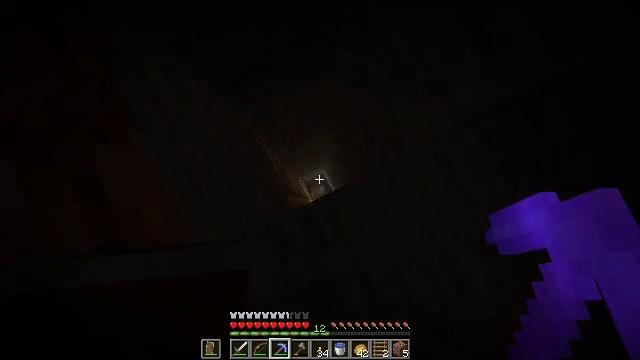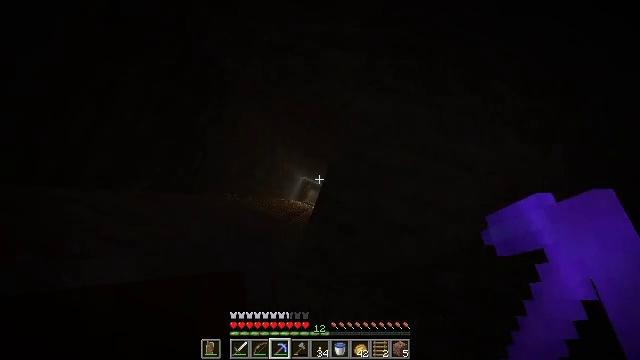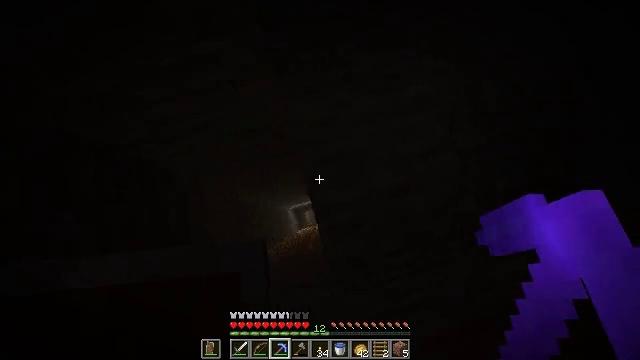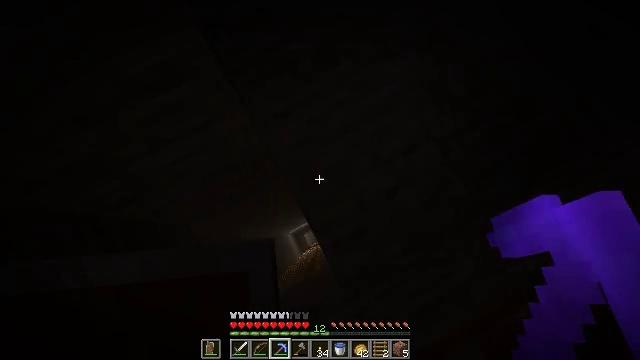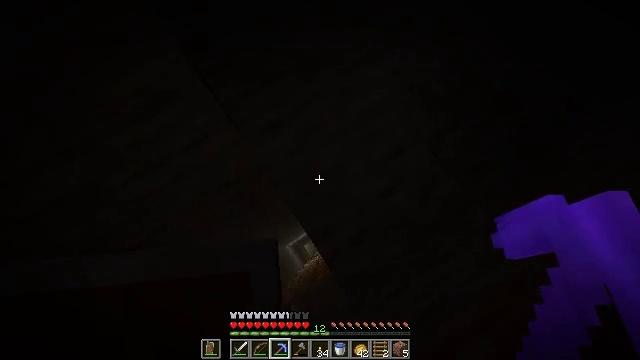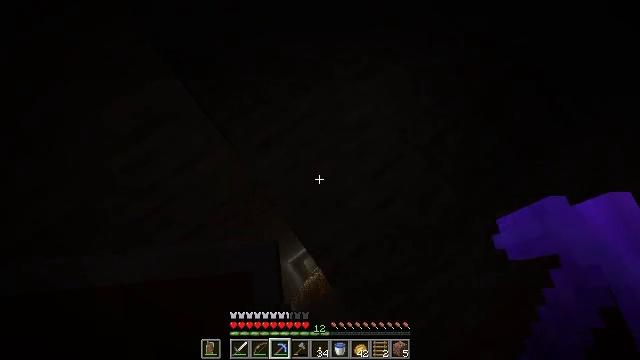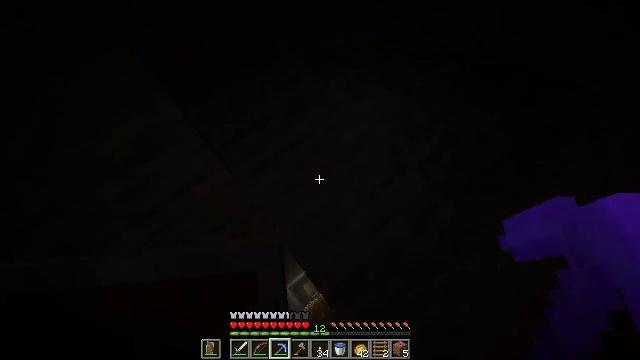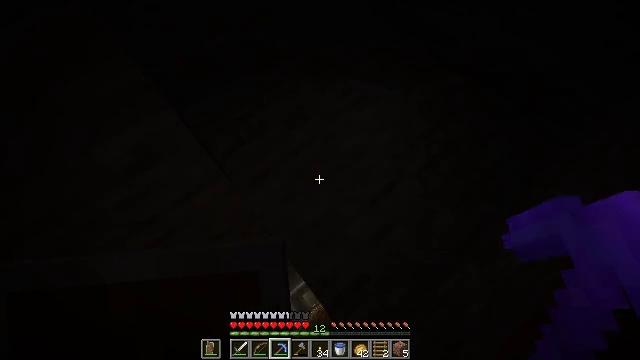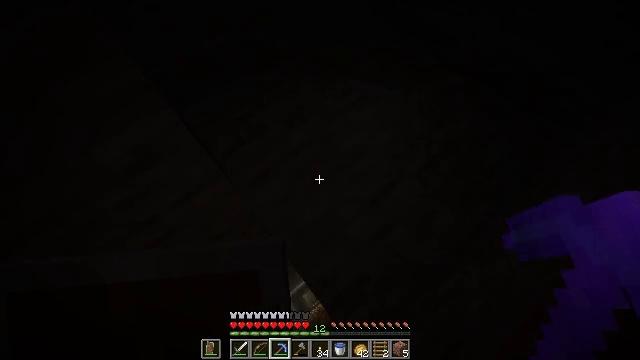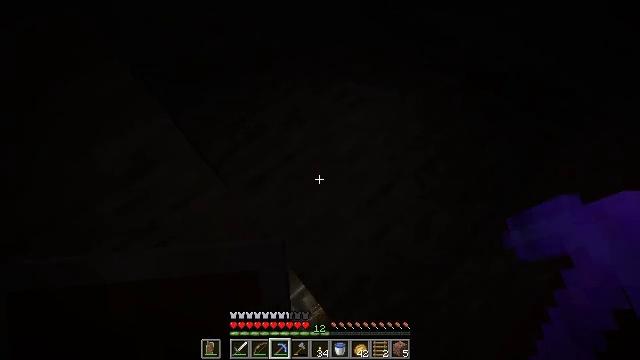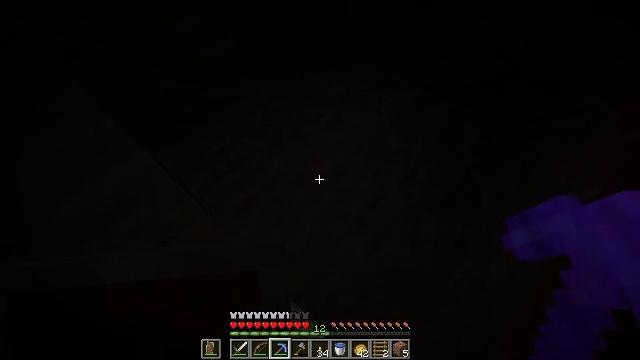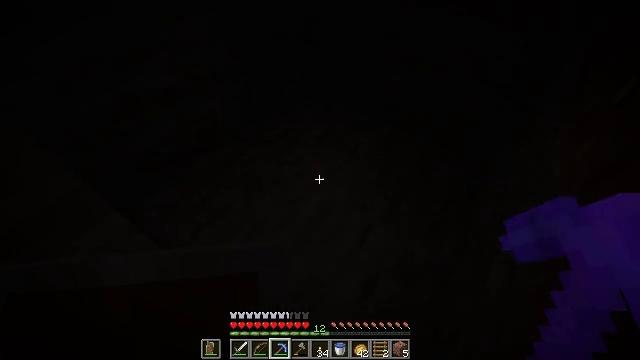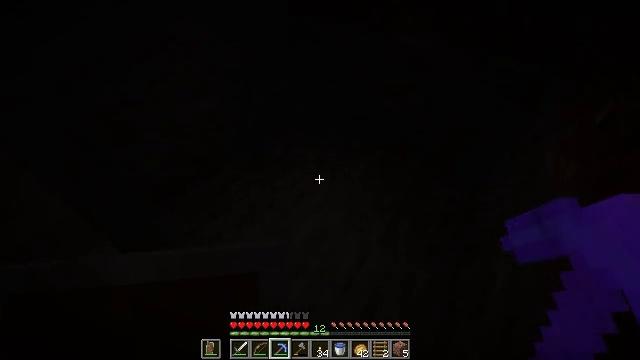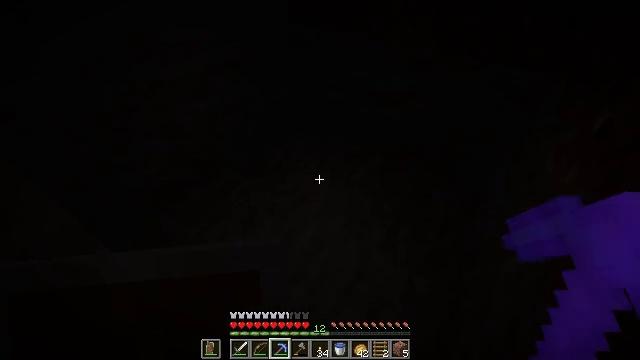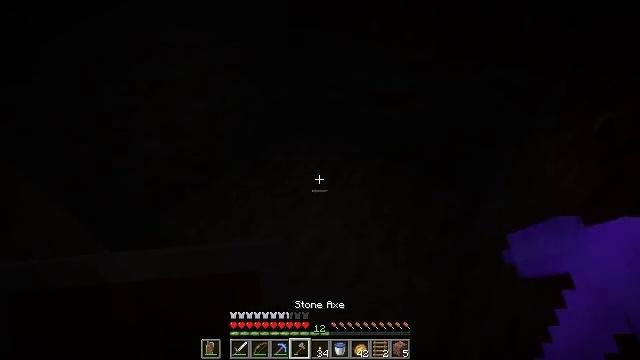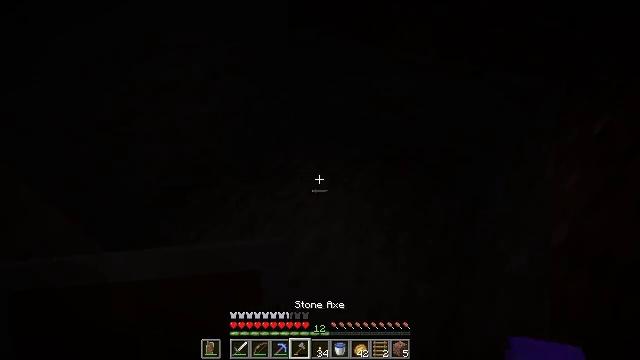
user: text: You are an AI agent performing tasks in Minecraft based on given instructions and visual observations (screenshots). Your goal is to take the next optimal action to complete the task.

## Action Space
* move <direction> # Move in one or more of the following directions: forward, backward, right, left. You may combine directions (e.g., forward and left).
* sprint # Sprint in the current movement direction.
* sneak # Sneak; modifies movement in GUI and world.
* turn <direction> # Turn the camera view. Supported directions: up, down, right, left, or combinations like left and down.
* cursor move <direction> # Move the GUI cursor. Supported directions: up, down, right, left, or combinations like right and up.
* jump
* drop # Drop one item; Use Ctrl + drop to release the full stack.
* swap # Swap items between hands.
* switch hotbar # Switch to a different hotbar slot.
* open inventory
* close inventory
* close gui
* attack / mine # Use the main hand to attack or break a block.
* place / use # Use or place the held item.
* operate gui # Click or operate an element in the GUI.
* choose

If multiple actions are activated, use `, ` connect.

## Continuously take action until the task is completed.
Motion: motion action
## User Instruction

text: Break the ladder to collect it.
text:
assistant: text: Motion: turn right
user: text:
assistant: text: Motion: turn right and up
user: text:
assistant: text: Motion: turn right and up
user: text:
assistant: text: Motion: turn right and up
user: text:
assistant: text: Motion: turn right and up
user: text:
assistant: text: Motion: turn right and up
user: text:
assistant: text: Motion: turn up
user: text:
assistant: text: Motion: no_op
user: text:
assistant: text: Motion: turn right
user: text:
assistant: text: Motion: turn right and up
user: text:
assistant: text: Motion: turn right and up
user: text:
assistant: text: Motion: turn right and up
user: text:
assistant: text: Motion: turn up
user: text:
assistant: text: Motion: no_op
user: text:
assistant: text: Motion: no_op
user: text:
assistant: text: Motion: turn up
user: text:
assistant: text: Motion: no_op
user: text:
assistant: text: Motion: no_op
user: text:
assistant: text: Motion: no_op
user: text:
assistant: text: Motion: no_op
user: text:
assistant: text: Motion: no_op
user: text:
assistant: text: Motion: no_op
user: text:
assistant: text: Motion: turn up
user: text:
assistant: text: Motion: turn up
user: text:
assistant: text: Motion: turn up
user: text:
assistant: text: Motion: turn left and up
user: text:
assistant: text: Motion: turn left and up
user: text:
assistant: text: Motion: turn left and up
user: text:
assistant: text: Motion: turn left and up
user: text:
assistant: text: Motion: turn left and down